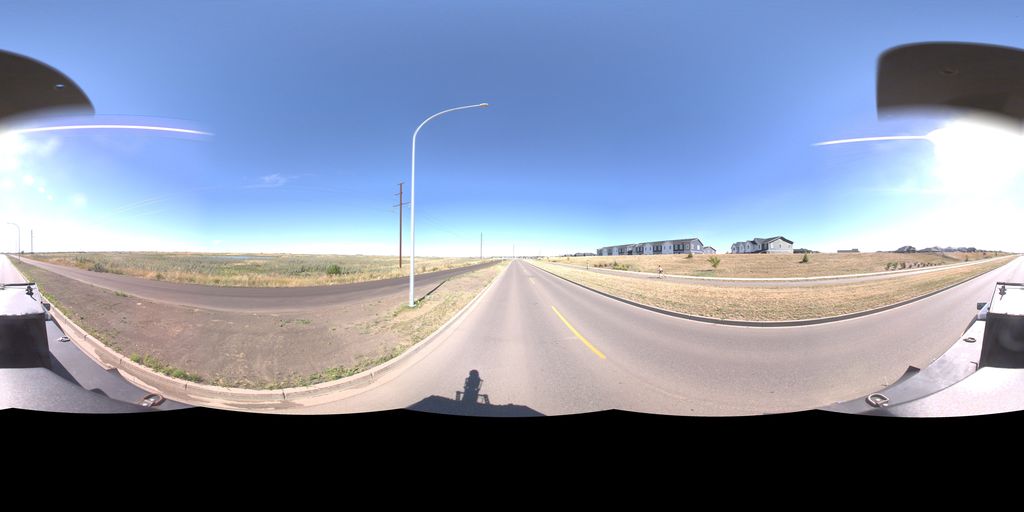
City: saskatoon